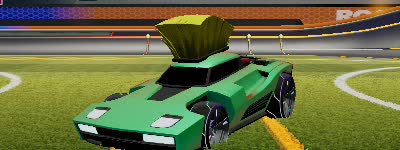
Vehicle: breakout